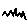
Label: zigzag